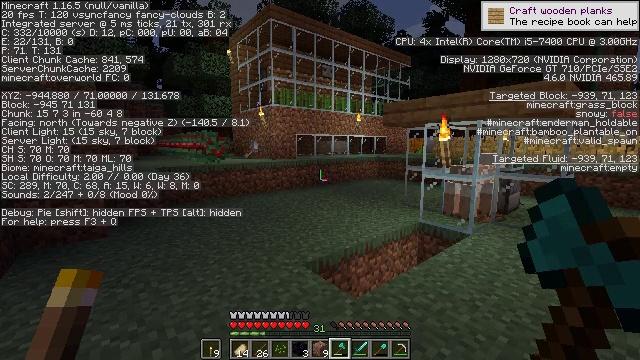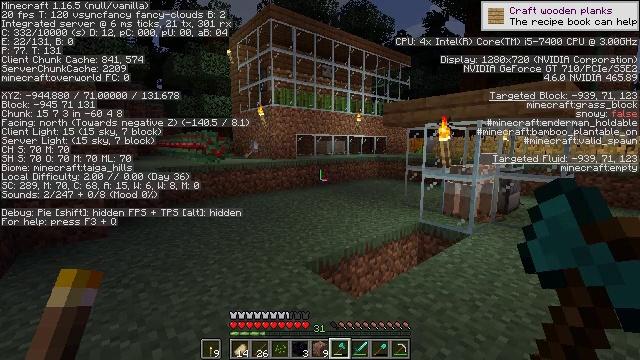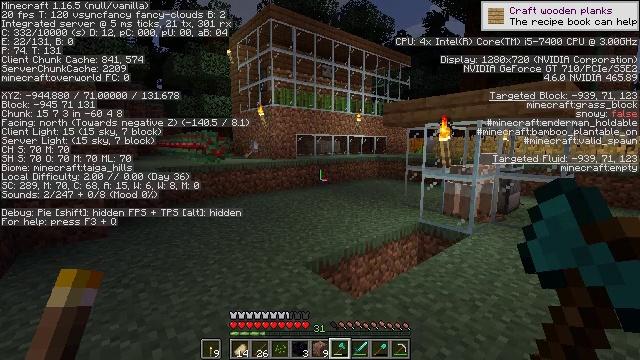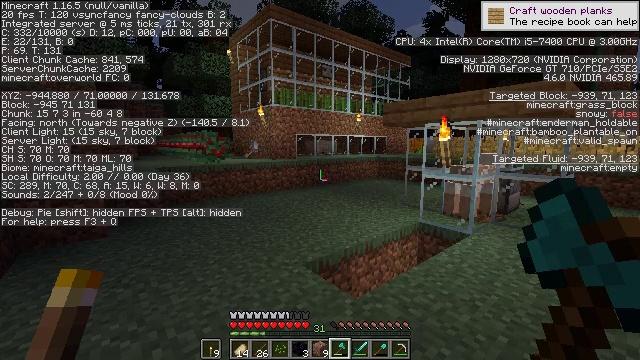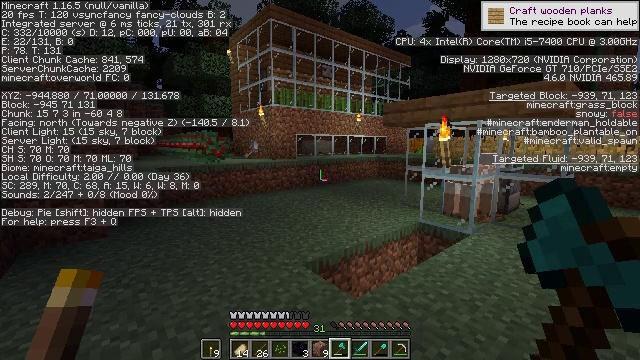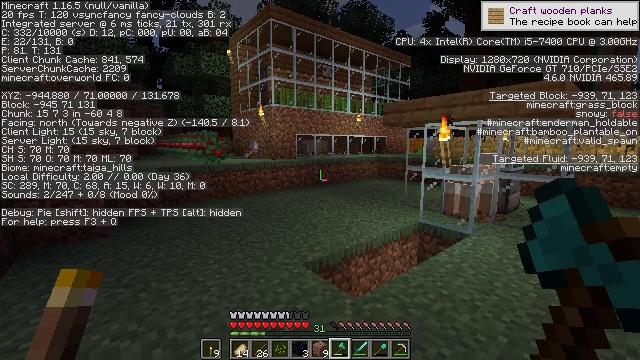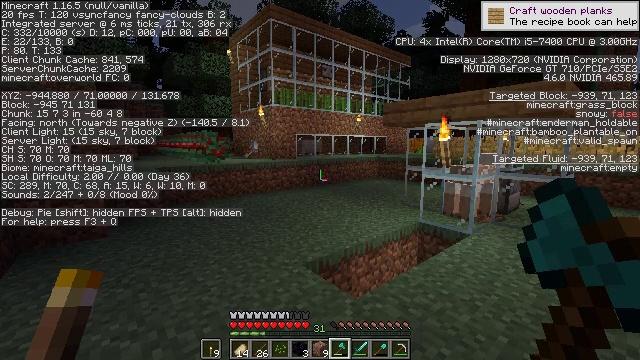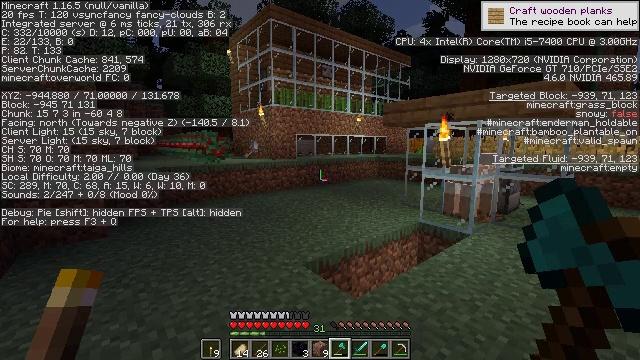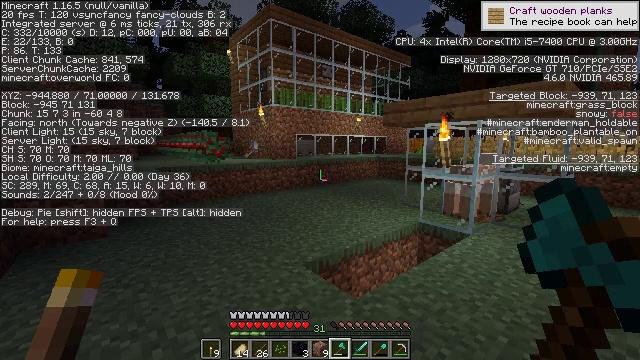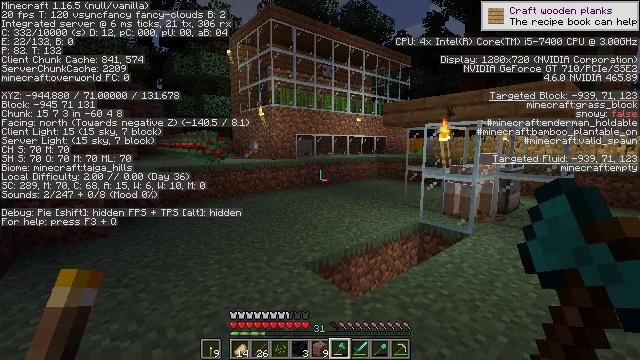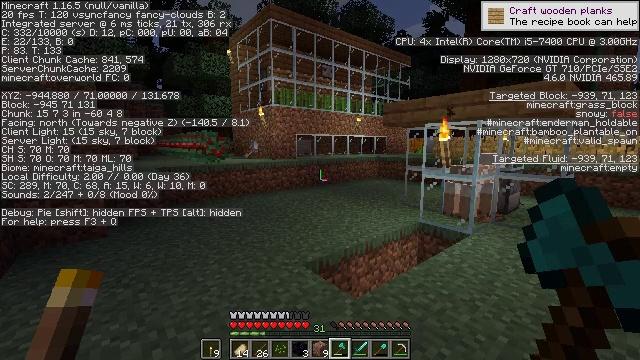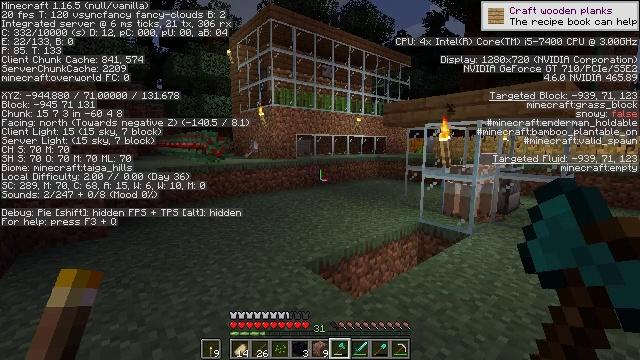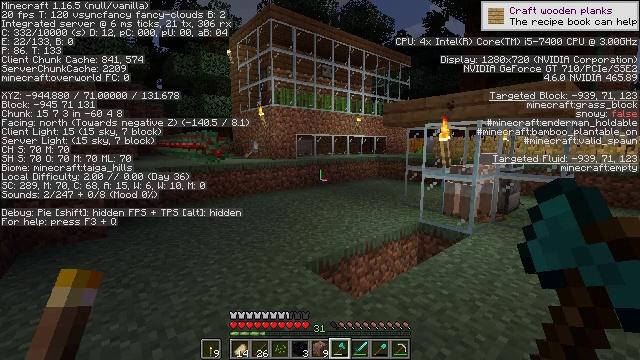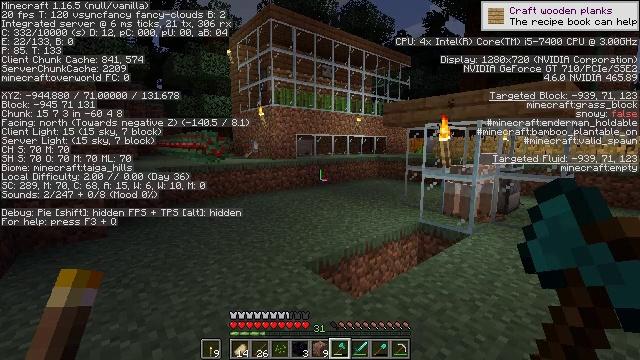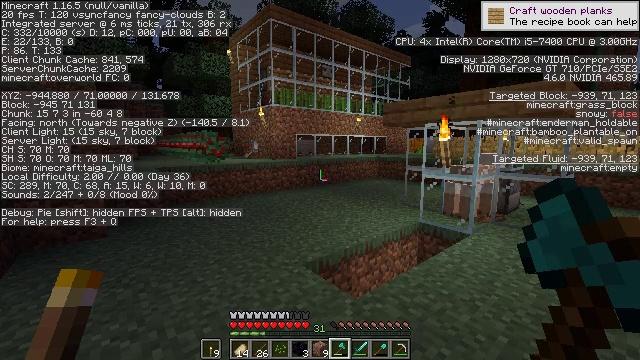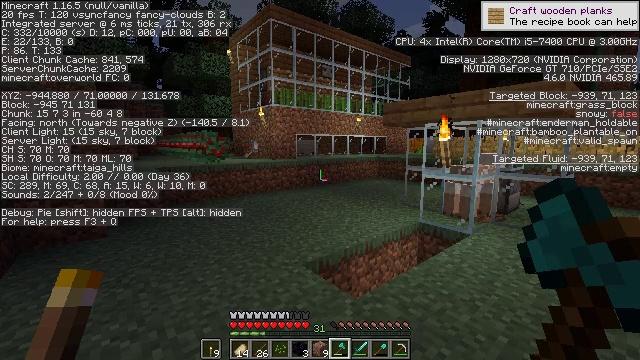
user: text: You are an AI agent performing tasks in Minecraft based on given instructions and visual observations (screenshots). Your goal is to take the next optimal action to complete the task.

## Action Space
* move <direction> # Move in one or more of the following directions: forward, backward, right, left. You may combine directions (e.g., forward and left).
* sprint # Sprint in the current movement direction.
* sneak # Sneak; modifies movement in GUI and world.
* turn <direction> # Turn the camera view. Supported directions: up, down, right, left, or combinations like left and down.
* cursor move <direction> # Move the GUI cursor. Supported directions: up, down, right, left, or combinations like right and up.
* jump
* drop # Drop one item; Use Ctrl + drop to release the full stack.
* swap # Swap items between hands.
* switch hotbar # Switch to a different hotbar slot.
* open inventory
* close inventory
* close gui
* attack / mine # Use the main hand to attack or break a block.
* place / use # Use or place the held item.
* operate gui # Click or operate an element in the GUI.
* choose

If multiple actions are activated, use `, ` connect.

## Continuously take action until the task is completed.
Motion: motion action
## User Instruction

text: Make rails on the crafting table.
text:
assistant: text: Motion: no_op
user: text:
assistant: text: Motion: no_op
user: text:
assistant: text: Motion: no_op
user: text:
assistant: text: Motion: no_op
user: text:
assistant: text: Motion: no_op
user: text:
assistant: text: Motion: no_op
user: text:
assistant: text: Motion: no_op
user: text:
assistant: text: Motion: no_op
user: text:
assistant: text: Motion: no_op
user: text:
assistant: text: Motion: no_op
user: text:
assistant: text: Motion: no_op
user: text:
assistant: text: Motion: no_op
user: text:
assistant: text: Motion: no_op
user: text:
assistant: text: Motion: no_op
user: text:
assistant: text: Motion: no_op
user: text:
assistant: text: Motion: no_op
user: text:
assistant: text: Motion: no_op
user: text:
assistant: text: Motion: no_op
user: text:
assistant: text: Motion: no_op
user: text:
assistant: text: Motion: no_op
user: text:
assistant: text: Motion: no_op
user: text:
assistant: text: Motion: no_op
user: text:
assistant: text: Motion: no_op
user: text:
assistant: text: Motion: no_op
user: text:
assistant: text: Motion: no_op
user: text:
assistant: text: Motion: no_op
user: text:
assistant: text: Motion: no_op
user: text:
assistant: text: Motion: no_op
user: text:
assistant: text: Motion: no_op
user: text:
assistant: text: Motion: no_op